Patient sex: M
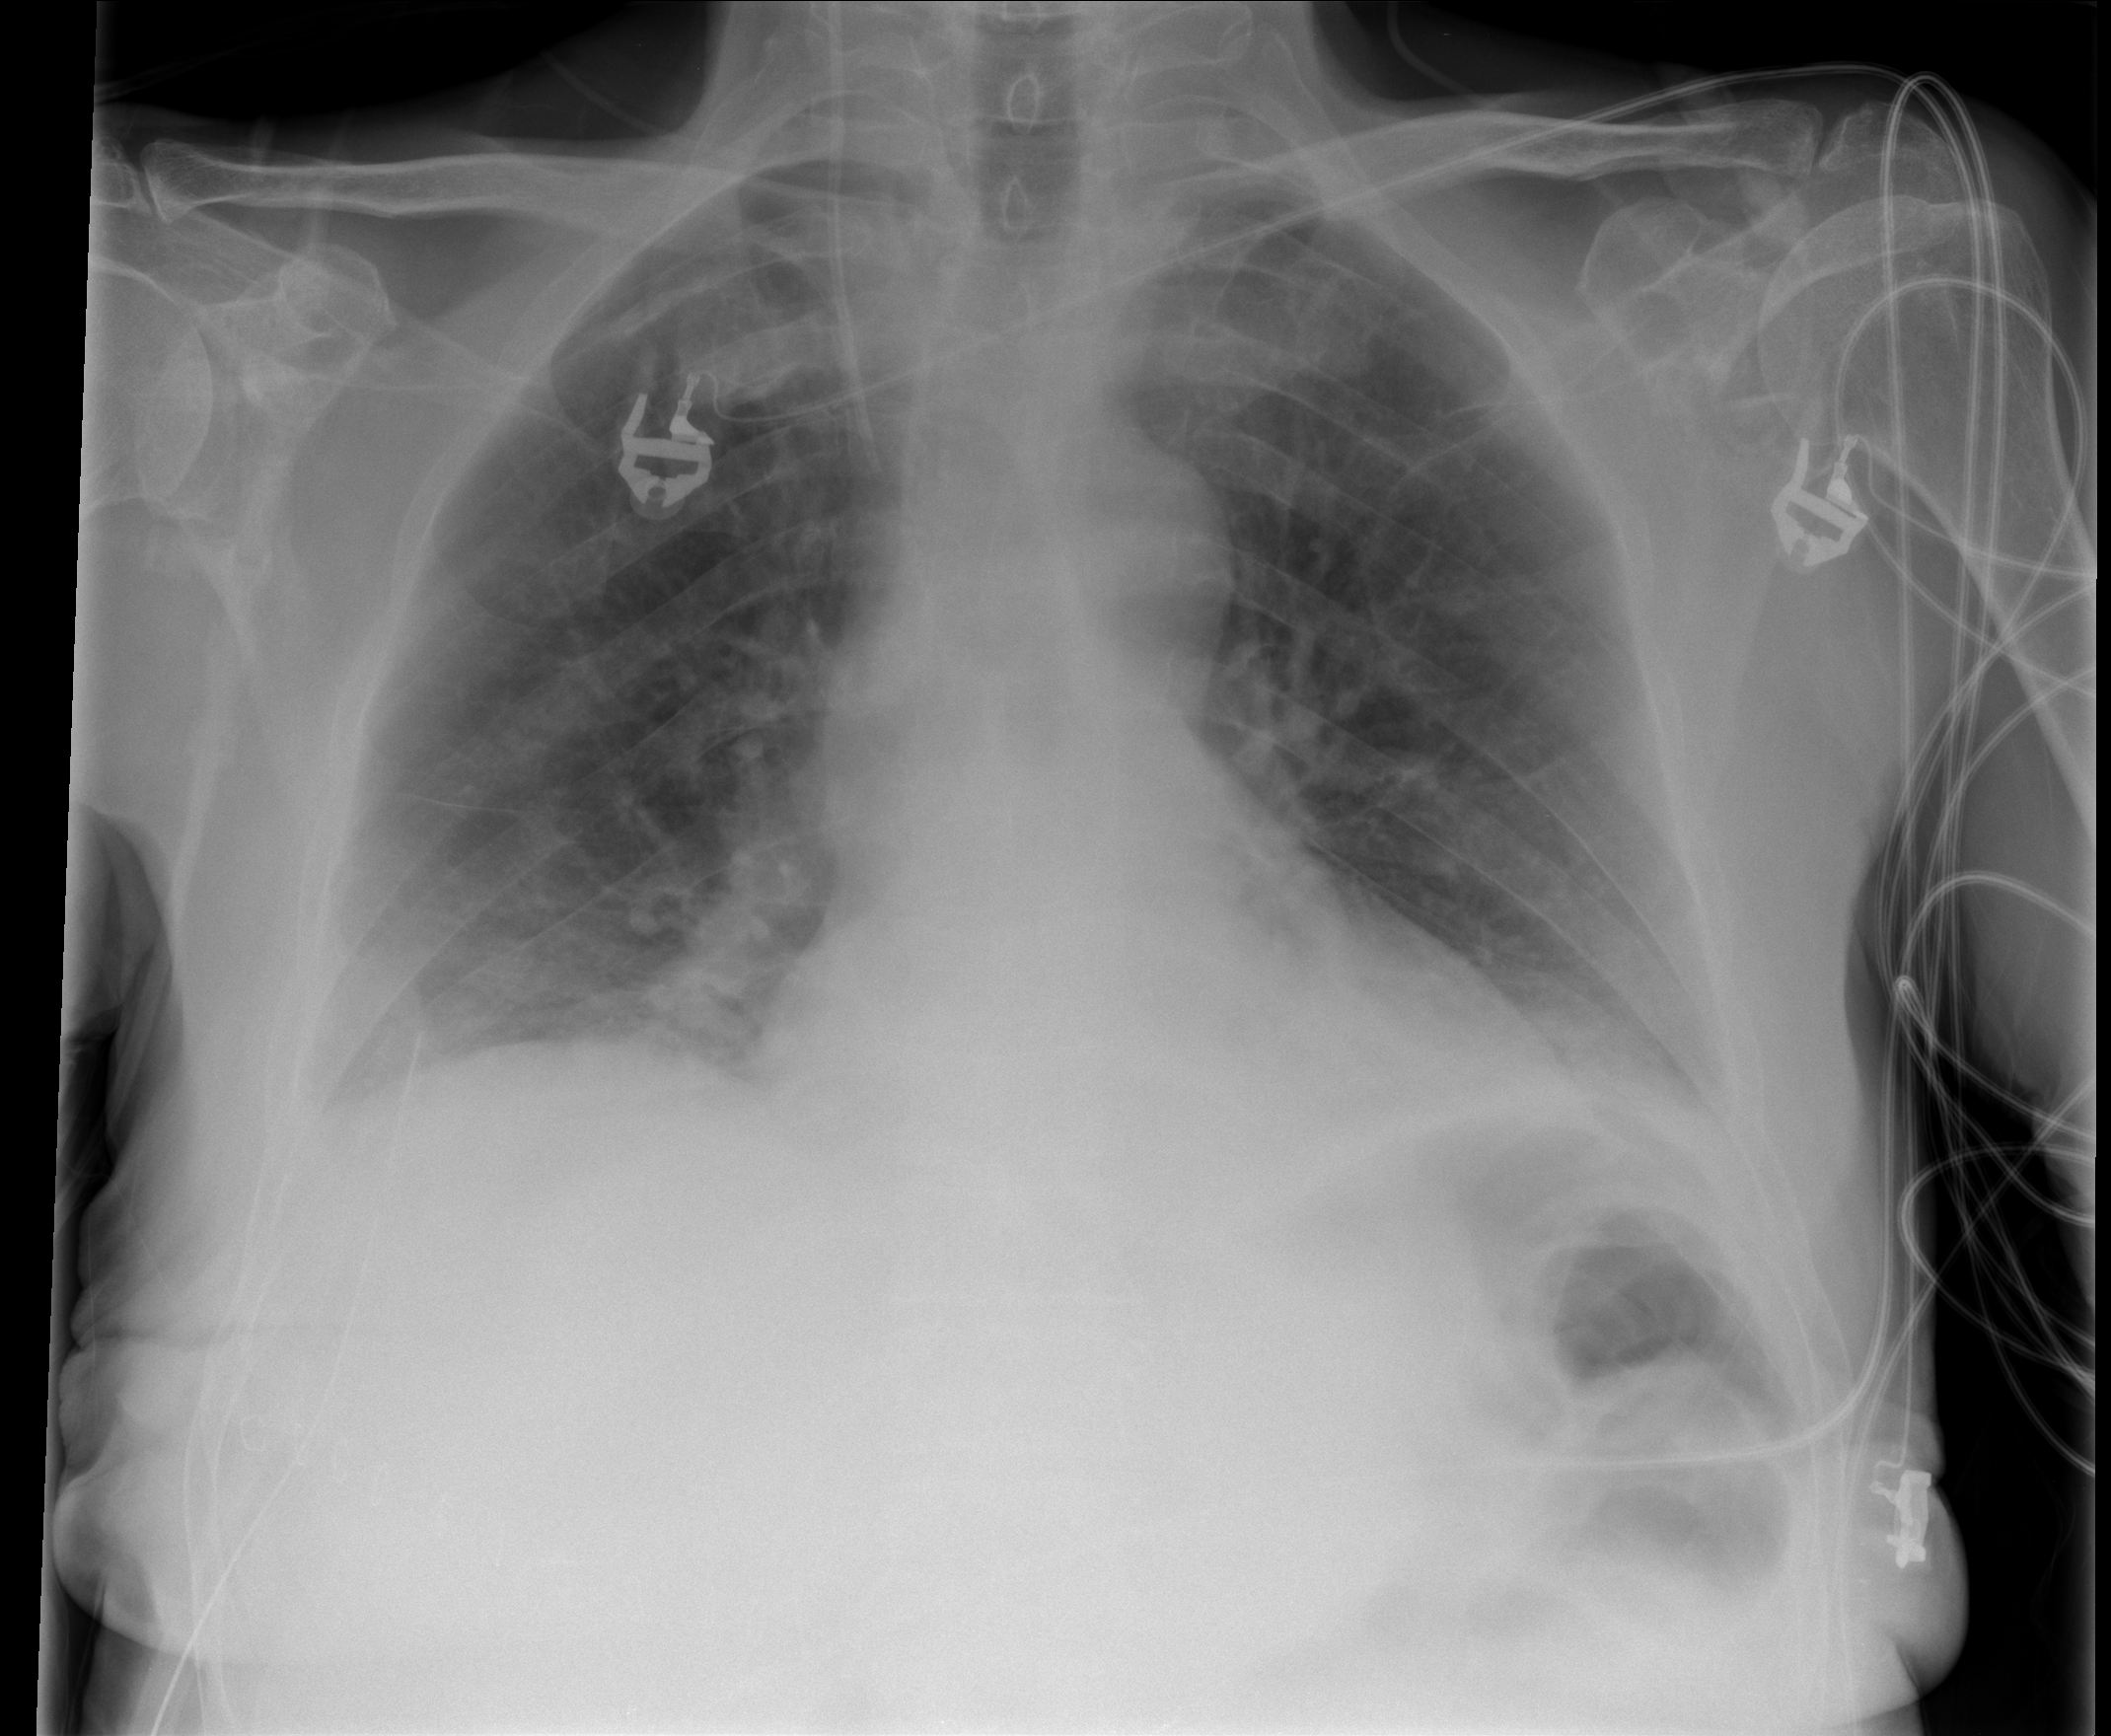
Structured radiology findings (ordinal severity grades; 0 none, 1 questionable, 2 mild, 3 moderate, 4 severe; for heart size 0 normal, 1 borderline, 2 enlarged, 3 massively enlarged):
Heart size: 1
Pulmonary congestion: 1
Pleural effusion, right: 1
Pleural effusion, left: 1
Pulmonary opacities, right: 0
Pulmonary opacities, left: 0
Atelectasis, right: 2
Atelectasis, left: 2